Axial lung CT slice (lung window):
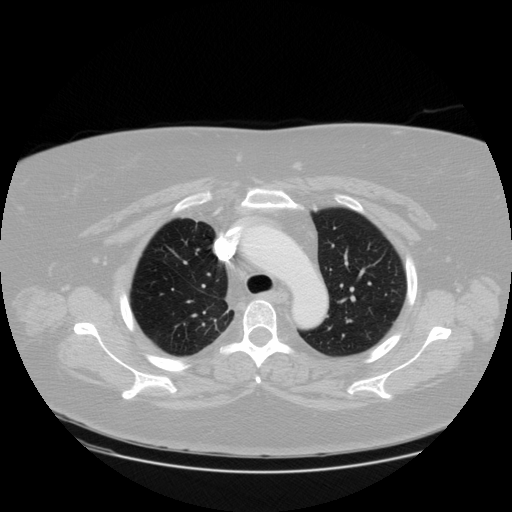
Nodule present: no